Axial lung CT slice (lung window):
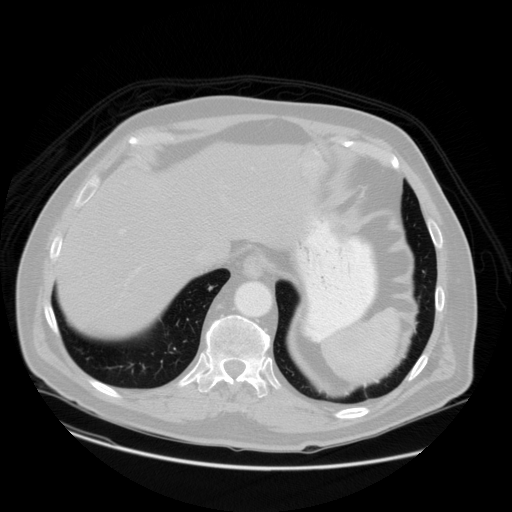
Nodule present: no